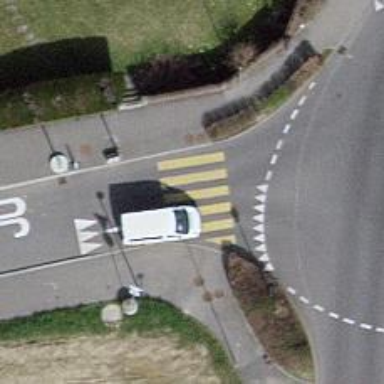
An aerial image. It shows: Zebra crossing on the road.